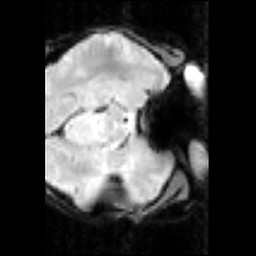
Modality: inplaneT2
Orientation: axial
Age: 31
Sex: female